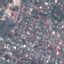
Label: Residential